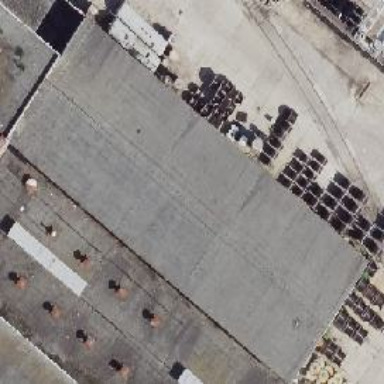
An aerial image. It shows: Building with gabled roof.